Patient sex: F
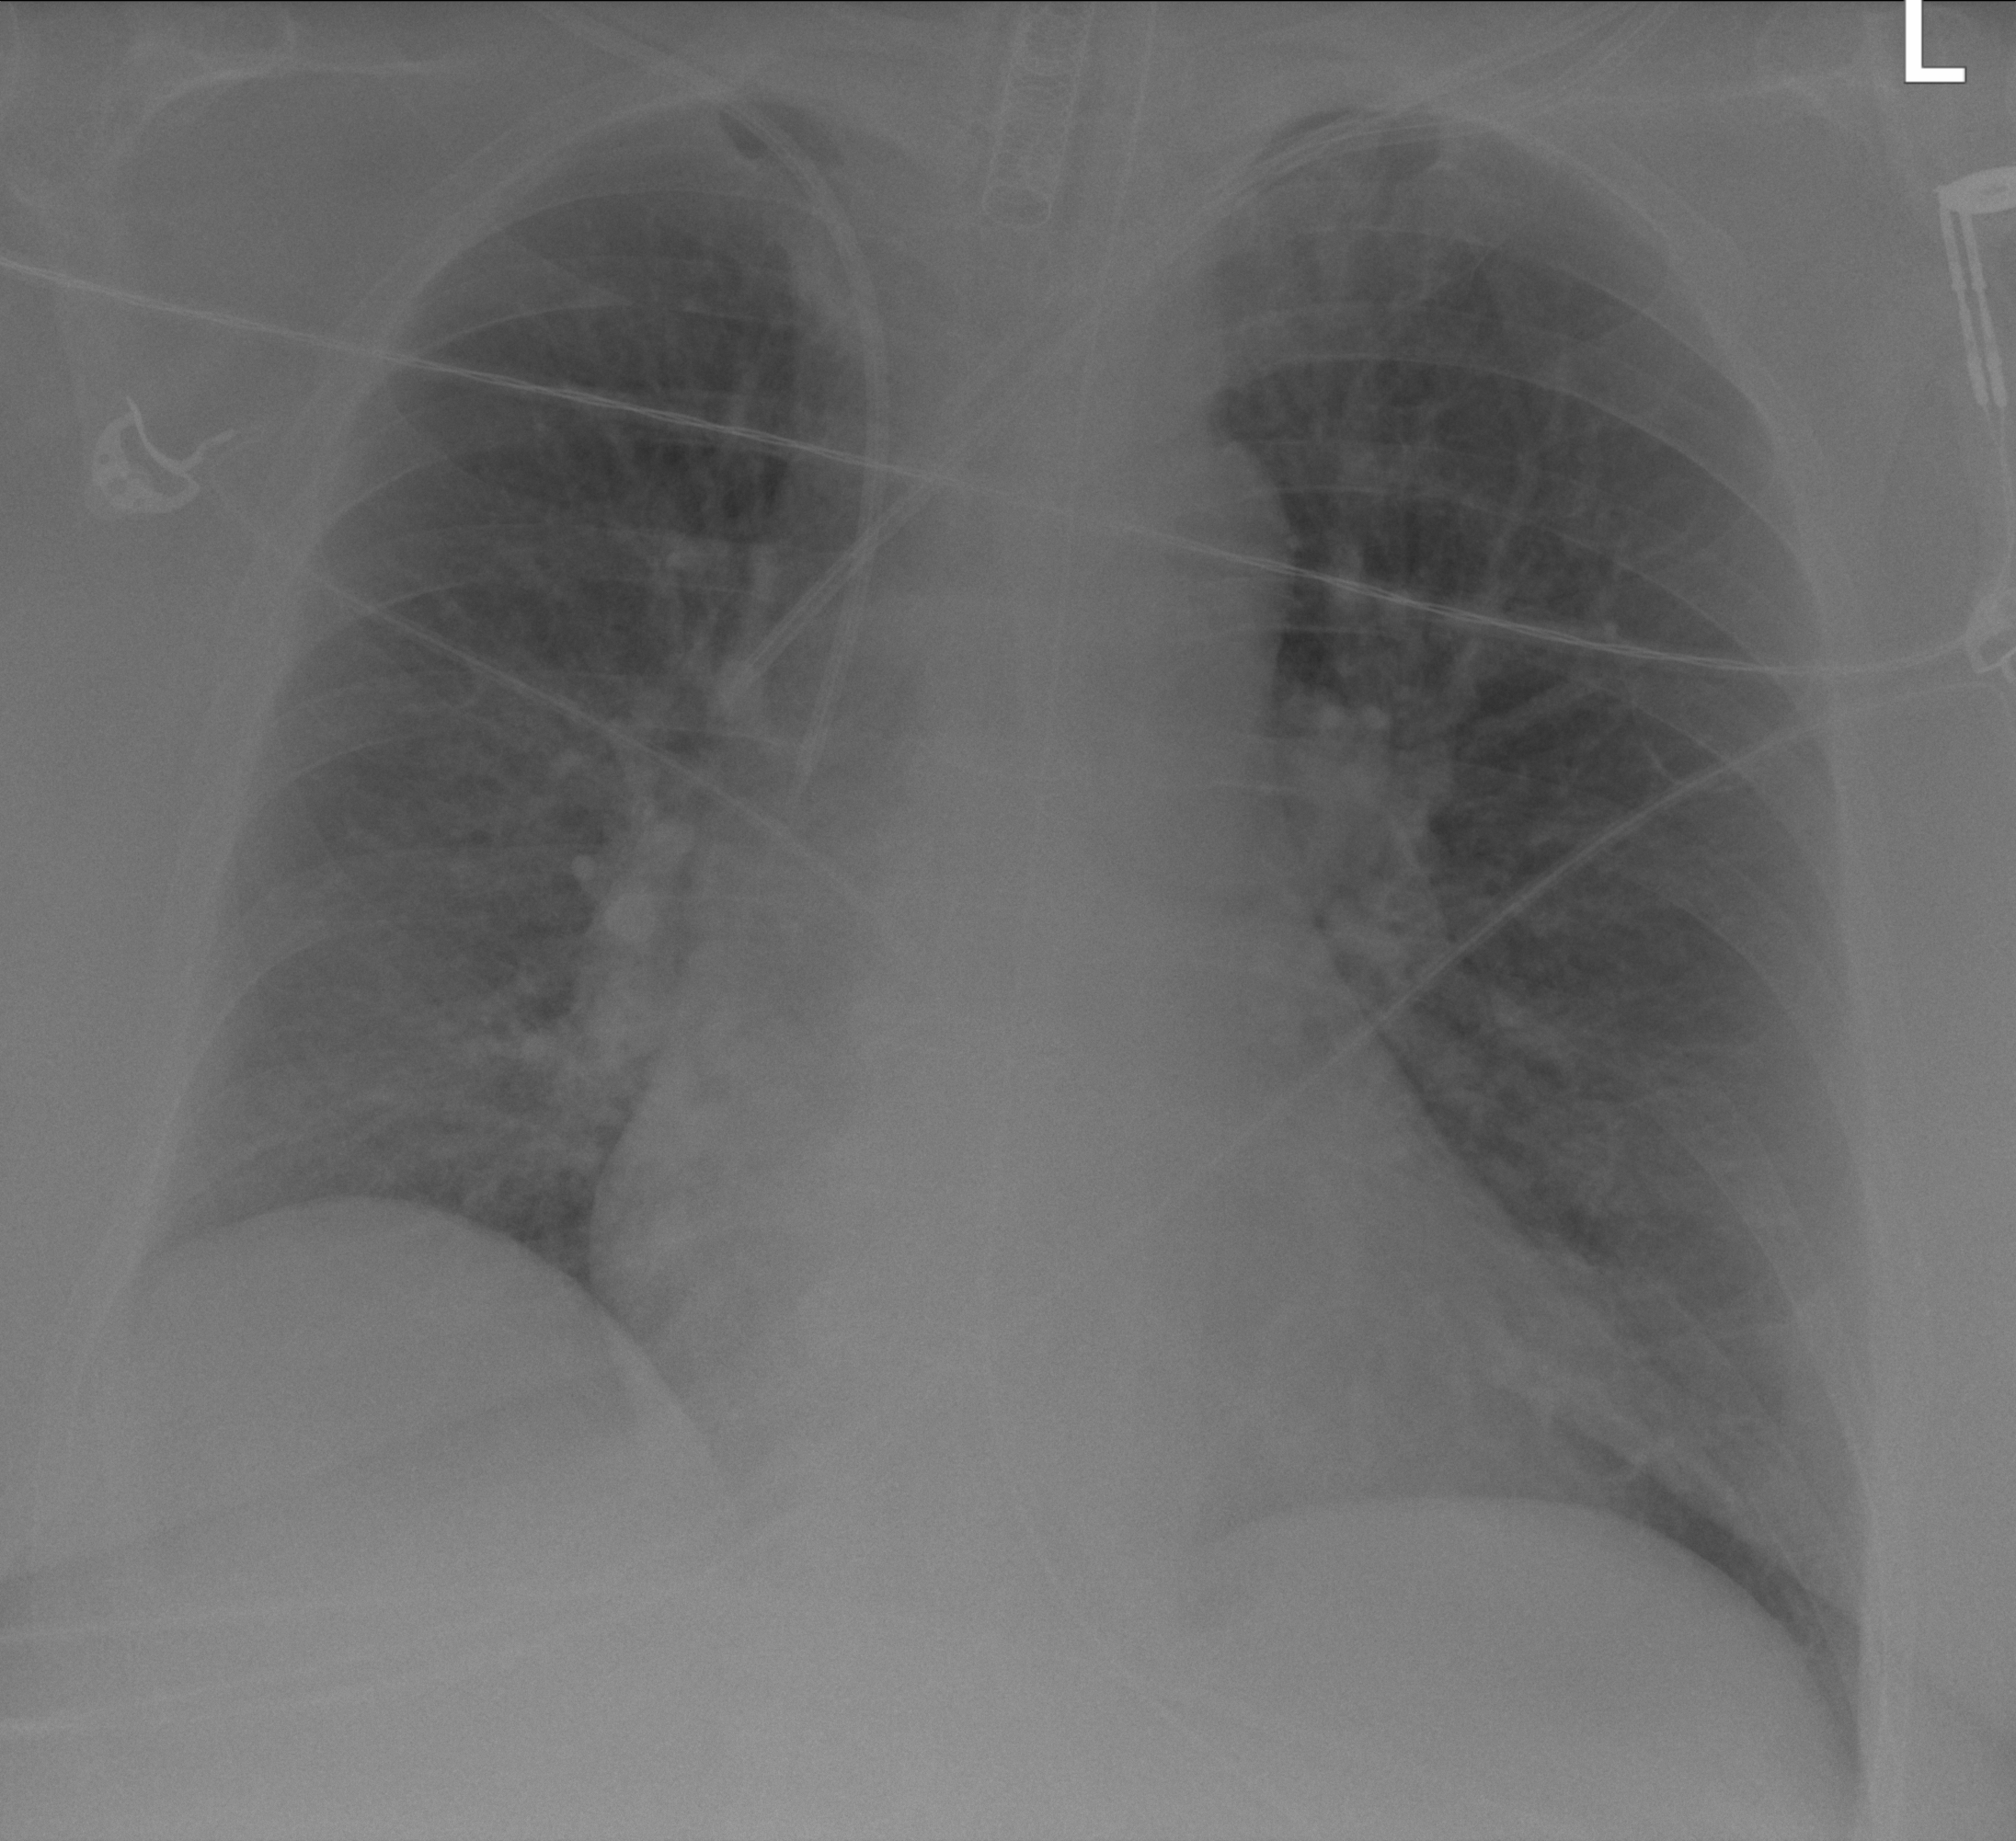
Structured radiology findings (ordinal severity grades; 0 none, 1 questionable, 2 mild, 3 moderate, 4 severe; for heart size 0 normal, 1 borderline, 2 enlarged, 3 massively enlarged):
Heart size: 2
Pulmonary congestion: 2
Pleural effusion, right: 0
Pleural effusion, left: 0
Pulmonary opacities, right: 0
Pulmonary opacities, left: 0
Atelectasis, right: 2
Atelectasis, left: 2